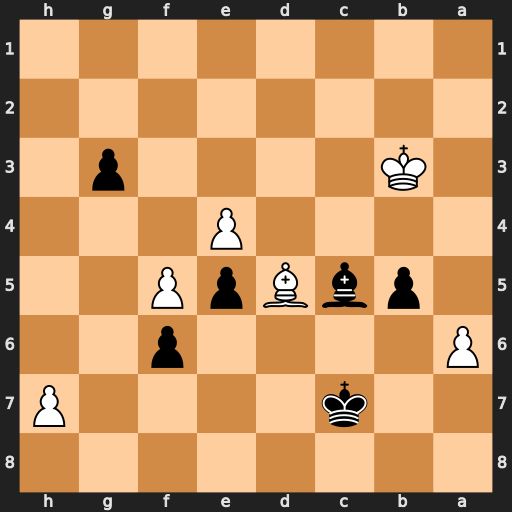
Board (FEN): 8/2k4P/P4p2/1pbBpP2/4P3/1K4p1/8/8
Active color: b
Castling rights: -
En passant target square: -
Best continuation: g2 h8=Q g1=Q